Question: I am selecting a date from a '<p:calendar>' component and I want to have the current time appended to the selected date.

Assume that now the time is '12/13/13 04:30:12' .
I had selected the date as '12/17/13' from the calendar and I want to save it as '12/17/13 04:30:12'.
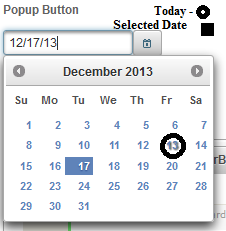
Answer: You can implement your custom '@FacesConverter' and apply it on the '<p:calendar>' component.
'''
@FacesConverter("timestampConverter")
public class TimestampConverter implements Converter {
@Override
public Object getAsObject(FacesContext facesContext,
UIComponent uIComponent,
String string) {
SimpleDateFormat sdf = new SimpleDateFormat("MM/dd/yy");
Date date = null;
Calendar calendar = Calendar.getInstance();
try {
date = sdf.parse(string);
calendar.setTime(date);
} catch (ParseException e) {
e.printStackTrace();
}
Calendar now = Calendar.getInstance();
calendar.set(Calendar.HOUR_OF_DAY, now.get(Calendar.HOUR_OF_DAY));
calendar.set(Calendar.MINUTE, now.get(Calendar.MINUTE));
calendar.set(Calendar.SECOND, now.get(Calendar.SECOND));
Timestamp result = new Timestamp(calendar.getTime().getTime());
return result;
}
@Override
public String getAsString(FacesContext facesContext,
UIComponent uIComponent,
Object object) {
if (object == null) {
return null;
}
return object.toString();
}
}
'''
In the 'getAsObject(..)' method you can get the 'String' that's received from the front-end, the current time and construct a 'Timestamp' object as a result.
The snippet from the facelet (plus my testing button) looks like this:
'''
<h:form>
<p:calendar value="#{myBean.date}" >
<f:converter converterId="timestampConverter" />
</p:calendar>
<p:commandButton title="Test" action="#{myBean.testAction}" />
<h:form>
'''
and in the 'myBean' class there should be a 'date' property with the corresponding accessor methods.
'''
@RequestScoped
@ManagedBean(name = "myBean")
public class MyBean {
private Date date;
public Date getDate() {
return date;
}
public void setDate(Date date) {
return date;
}
public String testAction() {
SimpleDateFormat sdf = new SimpleDateFormat("MM/dd/YY HH:mm:ss");
String output = sdf.format(date);
System.out.println("Selected date with timestamp: " + output);
}
}
'''
More info:
- <URL>